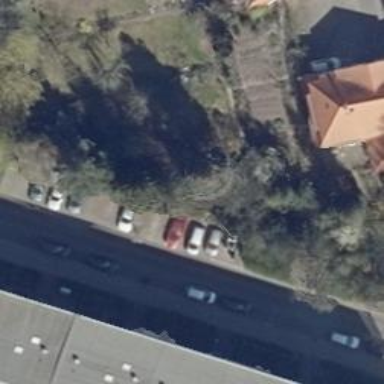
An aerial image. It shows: There is parking obstacle present in the area.